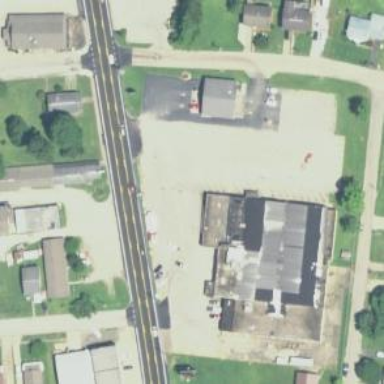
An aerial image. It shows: Building housing bowling alley.